Question: I've been using a table to display a list of items in a webmail inbox. The issue here is that ':hover' on a 'tr' doesn't work in IE (and it's stupid to do it anyway, hence the question). The list has multiple columns, much like GMail's format. What I want to do is be able to set the background of each row on hover, among other things. Can someone give me a good solution to a table (say, a list with multiple columns) so that I can get the following behavior:

Ideally, I don't want to use something like JQGrid; I'd like to do this using pure HTML and as clean markup as possible. CSS is, obviously, fine.
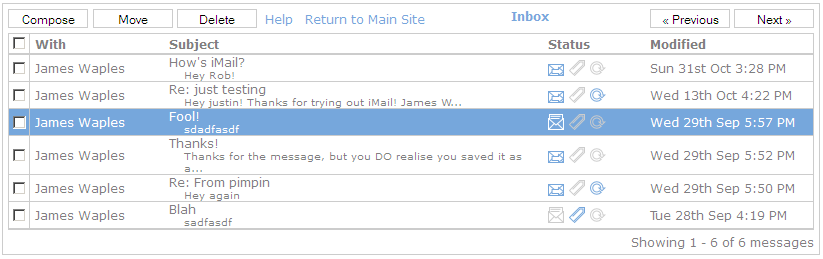
Answer: It works isn't it?
jQuery
'''
$("tr").mouseenter(function(){
$(this).children("td").css("background-color", "green"); // adds green bg
}).mouseleave(function(){
$(this).children("td").css("background-color", ""); // removes it.
});
'''
HTML+CSS only / i think it works everywhere
'''
<style type="text/css">
.table {display: table}
.tr {display: table-row}
.tr:hover .td {background-color: green}
.td {display: table-cell}
</style>
<div class="table">
<div class="tr">
<div class="td">aaa</div>
<div class="td">bbb</div>
<div class="td">ccc</div>
</div>
</div>
'''
Edit: I forgot a . before the '.td'. Check it at: <URL>